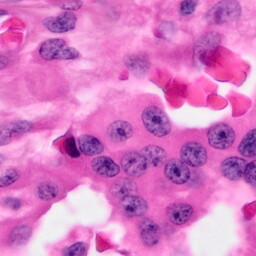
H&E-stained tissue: Pancreatic